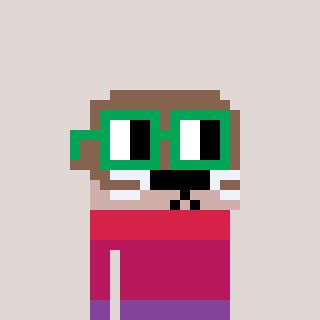
a pixel art character with square green glasses, a otter-shaped head and a grayscale-colored body on a warm background